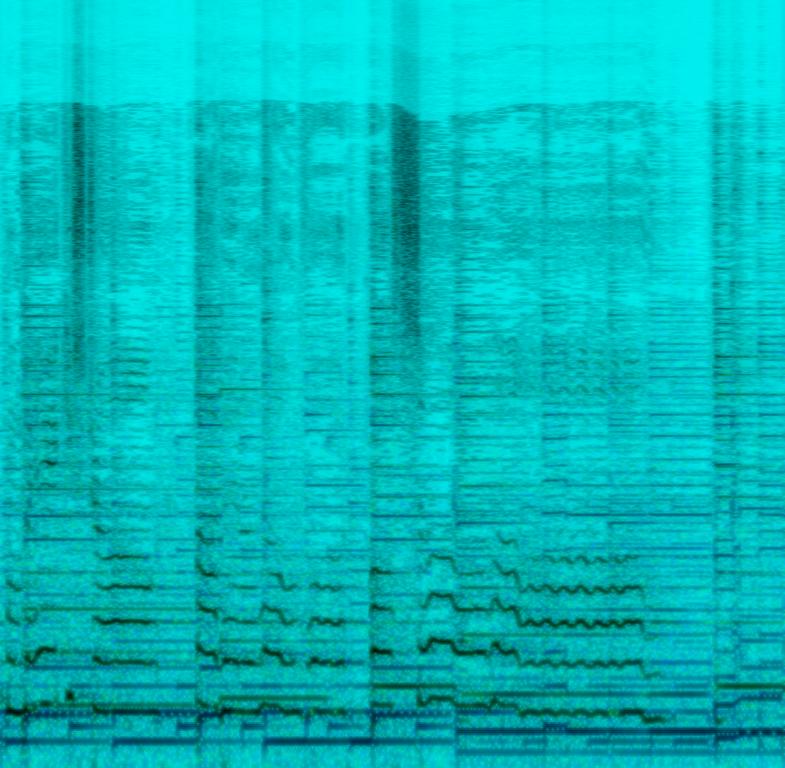
This slow pop song features a male voice singing the main melody. This is accompanied by an acoustic guitar plucking chords. Another acoustic guitar plays in harmony with the first guitar. The mood of this song is romantic. The voice is calming and the song is relaxing. The bass notes are accented and toward the end, the bass notes slide to the next note. This song can be played in a romantic movie.